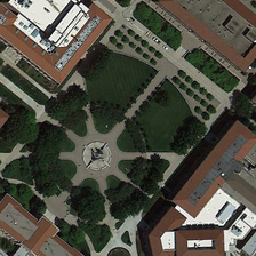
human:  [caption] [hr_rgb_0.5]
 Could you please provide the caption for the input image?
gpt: the trees in the square is divided into several pieces.

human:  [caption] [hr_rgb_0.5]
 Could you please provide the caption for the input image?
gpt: Trees in the square

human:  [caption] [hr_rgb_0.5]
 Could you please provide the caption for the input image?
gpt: The trees in the square were divided into several pieces.

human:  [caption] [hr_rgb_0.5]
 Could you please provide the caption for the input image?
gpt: Square trees are divided into several parts.

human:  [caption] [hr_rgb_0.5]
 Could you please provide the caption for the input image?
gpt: square is next to the yellow building .